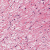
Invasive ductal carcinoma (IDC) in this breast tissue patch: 0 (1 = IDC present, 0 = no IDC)